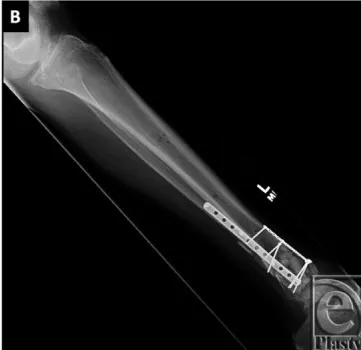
(a, b) Anteroposterior and lateral radiographs of left tibia and fibula showing bridging plates with screws transfixing visible fractures of the distal tibia and fibula. There are mildly displaced butterfly fracture fragments of both bones. There is no radiographic evidence of bony bridging of the fracture fragments.
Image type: radiology (x_ray)